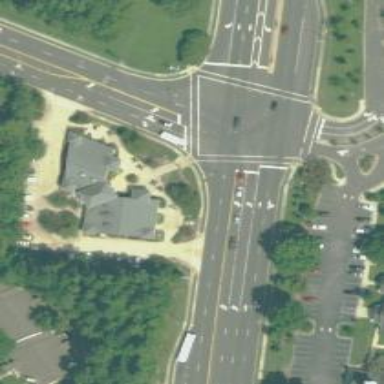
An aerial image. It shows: Primary highway with separate asphalt sidewalk.